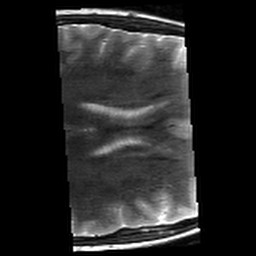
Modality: T2w
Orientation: axial
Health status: healthy
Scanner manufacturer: siemens
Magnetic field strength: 3 T
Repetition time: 8.02 s
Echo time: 0.08 s